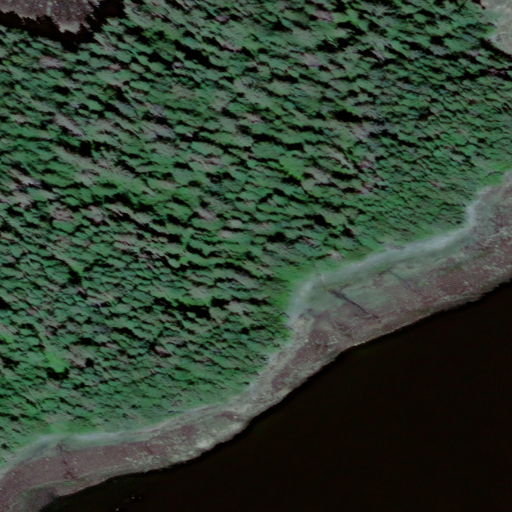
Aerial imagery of cape in Alaska named Passage Point containing only unknown